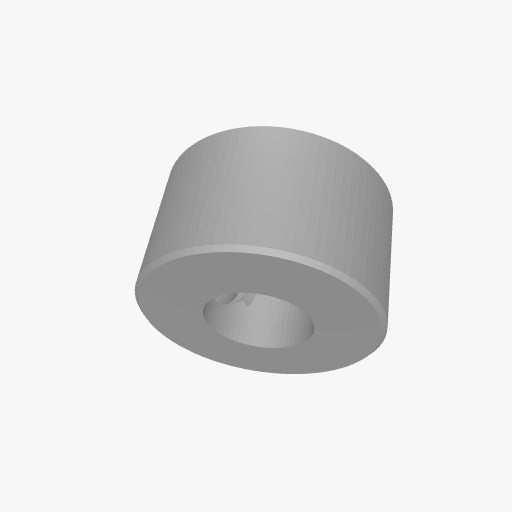
Part: SetScrewCollar6ID